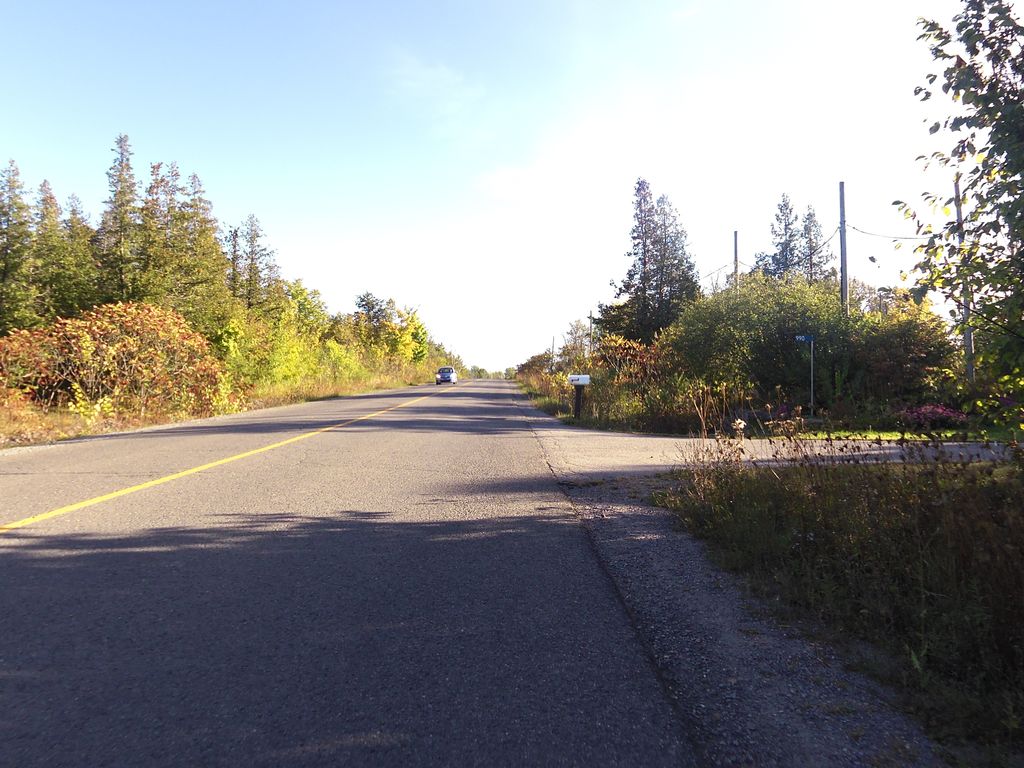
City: ottawa-gatineau